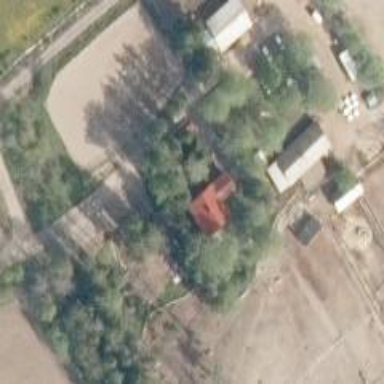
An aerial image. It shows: Fence around area designated for animal keeping.